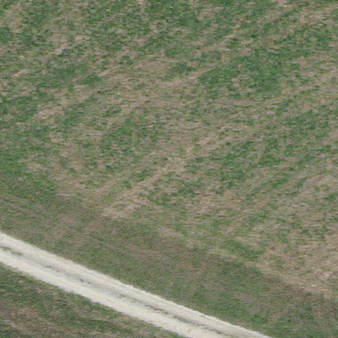
Label: other